Question: I'm working on a html map maker, and i'd like to offer our users the ability to create shapes quickly by clicking in a zone instead of having them define the shape manually.
First let's have a look at what we're doing for the moment. The user would like to map the area A. What he has to do is click multiple times on each point to define the boundaries of the shape.

I'd like to know is if there is an algorithm that would allow the user to click in the A area and could determine what points to dispose in order to create an near-optimal shape following the shape boundaries - based on the image contrast.
My first idea to handle this was to determine the furthest points up, left, down, right from the clicked point. Set these four points as our starting points. Then for each segment, subdivide it with a new point and move the new point along the vector normal until i hit a contrasted edge.
Of course, there are some limitations to this approach, but here is what i can assume
- - -
If any of you know about such an alogrithm, that would be really great.
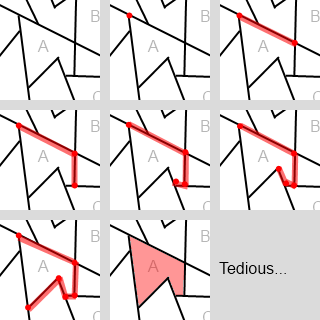
Answer: This seems like a hard problem (btw, I don't know about a specific algorithm for this). My 2 cents:
1. Use a flood-fill algorithm, but instead of getting the whole surface, get only the perimeter.
2. Take a starting point of the perimeter and go in one way; when you detect that the accumulated quadratic error between the virtual segment (current point - initial point) and the real perimeter goes over a threshold, put a point there and start again till you get to the starting point.
The first step seems pretty easy, the second is harder.